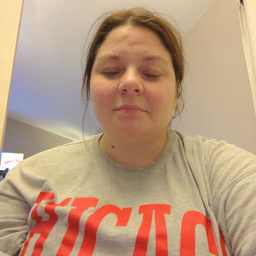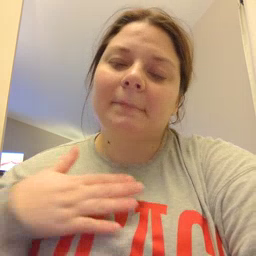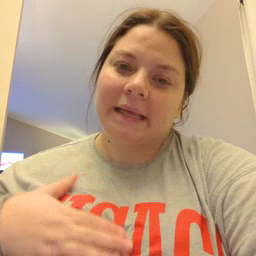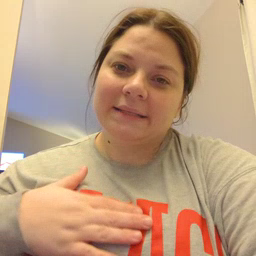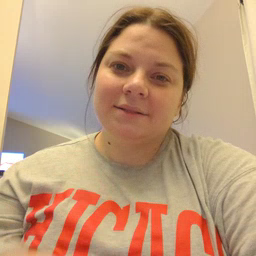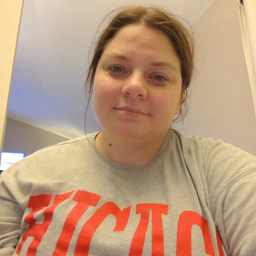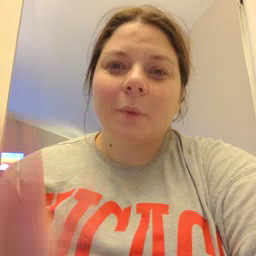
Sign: please